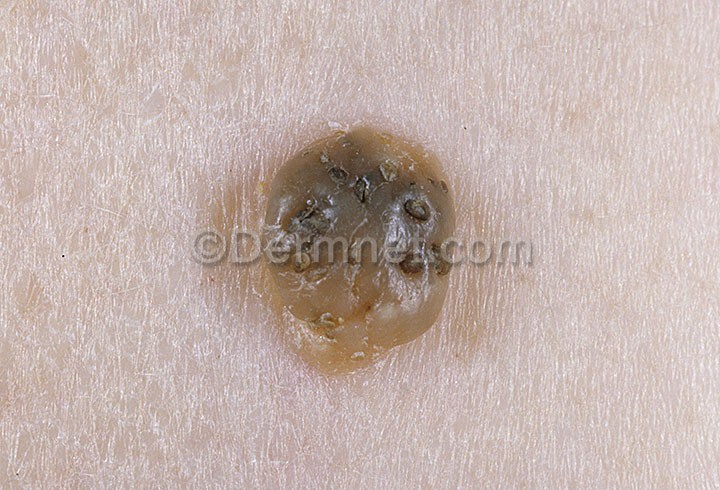
Disease: Seborrheic Keratoses and other Benign Tumors